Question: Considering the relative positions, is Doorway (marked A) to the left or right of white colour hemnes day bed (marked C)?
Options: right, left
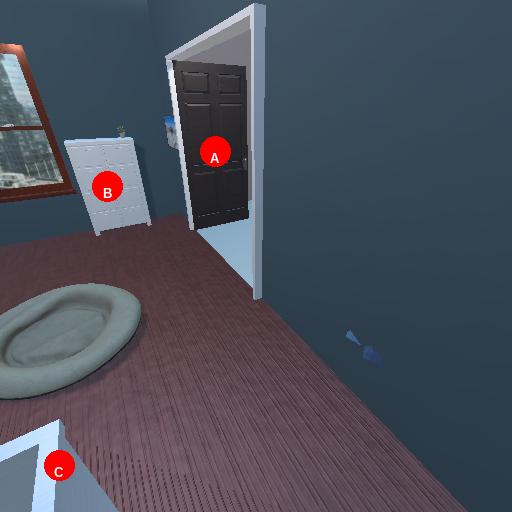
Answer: right